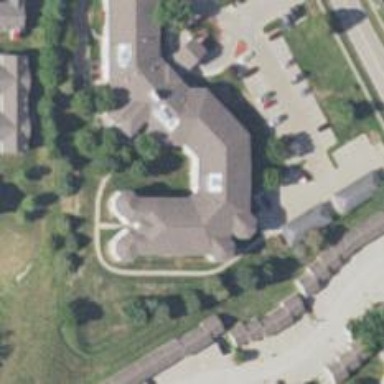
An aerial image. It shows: Image showing building with apartments.